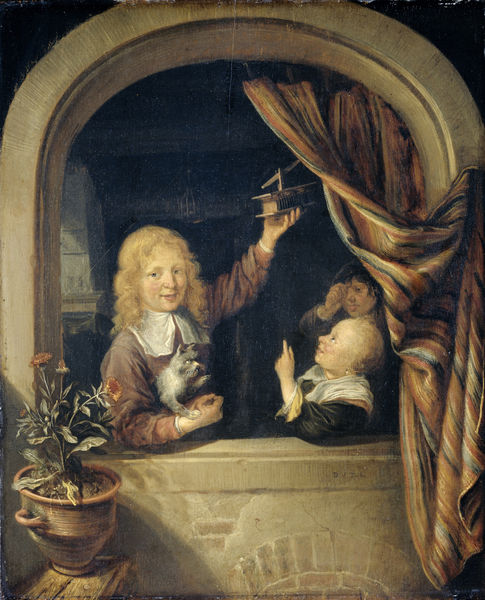
Titel: Kinderen met een muizenval
Künstler: Domenicus van Tol
Standort: Amsterdam
Institution: Rijksmuseum
Schlagwörter: arch, blue, curtain, red, white, window, bench, black, collar, gray, green, grey, hair, interior, painting, portrait, wall, flowers, brown, plant, pot, vase, wood, flower, stone, boat, girl, orange, ship, boy, child, drapes, eyes, light, plants, shadow, mouth, bird, dog, faces, blond, smile, model, children, urn, cat, brick, bricks, flower pot, finger, fingers, book, pale, play, paw, stripes, kitten, stripe, mouse, kids, playing, pointing, tan, pet, boys, blonde, niche, stage, plane, crying, striped, toy, window sill, handle, sibling, sill, inventor, trap, draperies, airship, mieris, kite, \sill, bpat, yellow hair, tease, terra coatt, iventor, shi[p